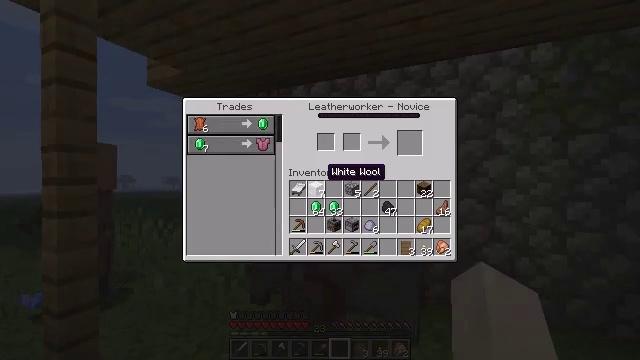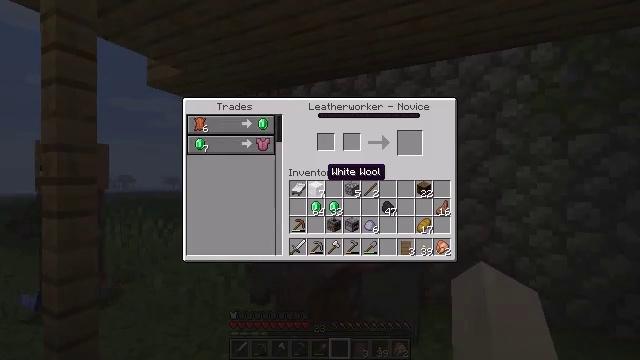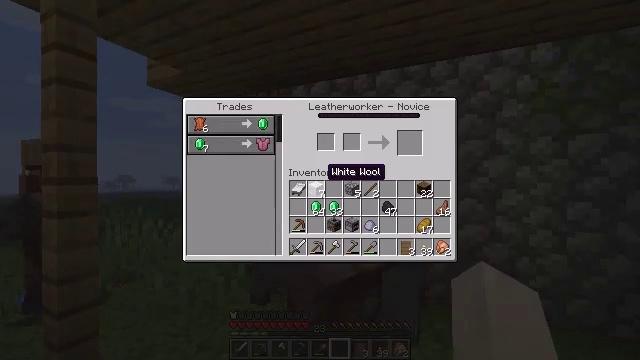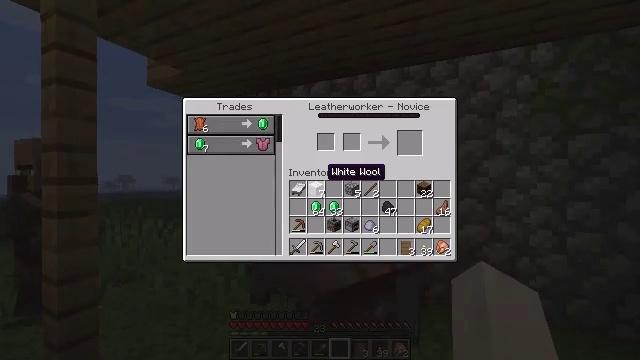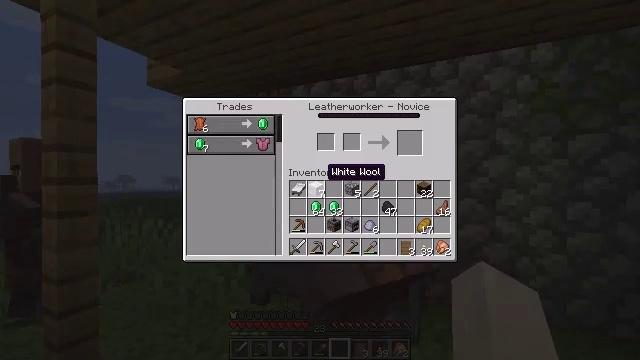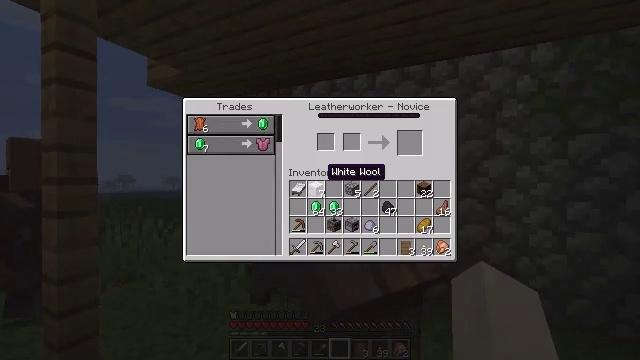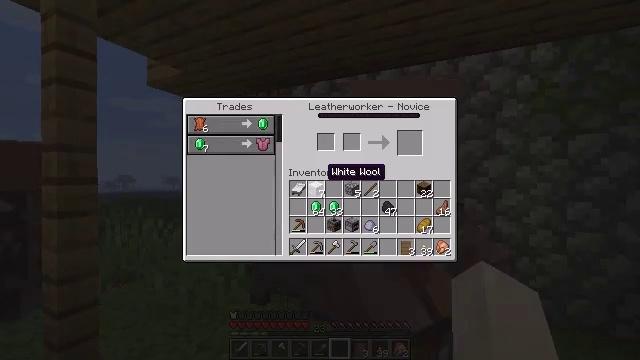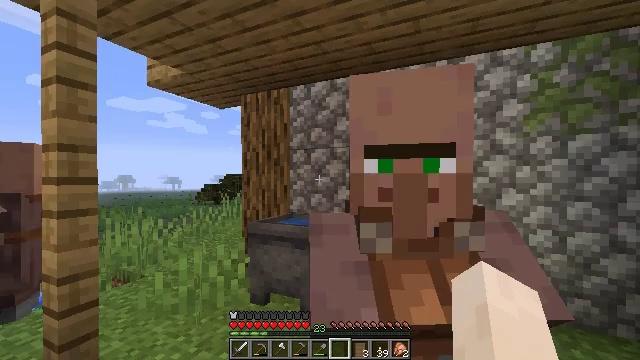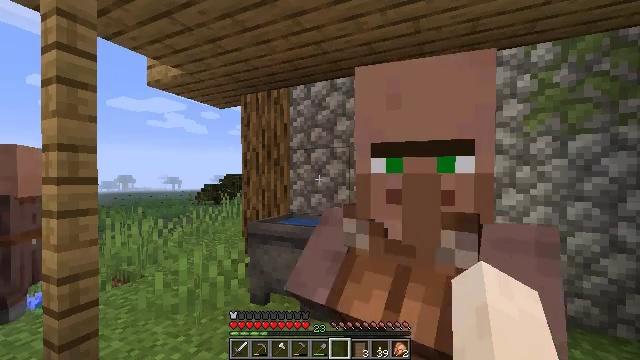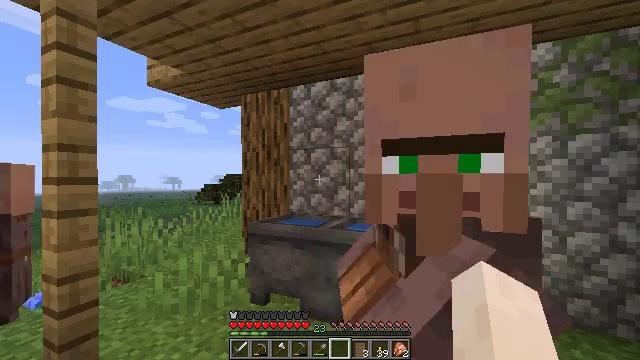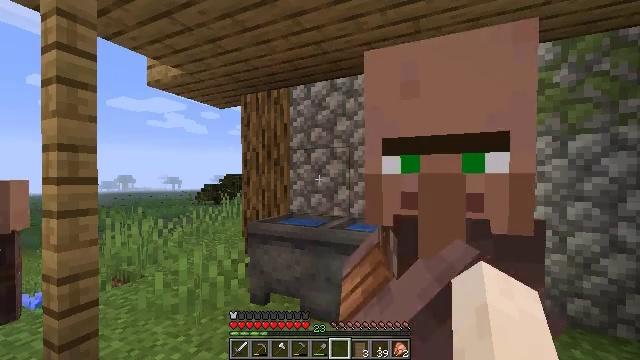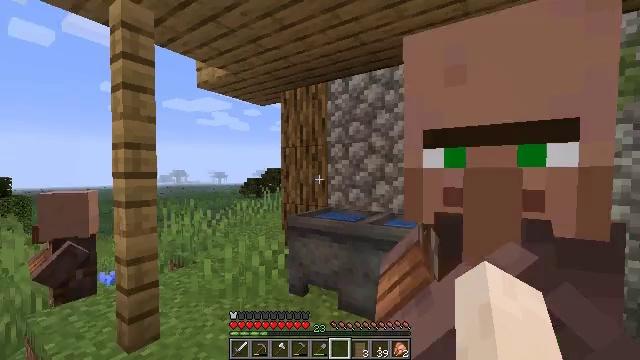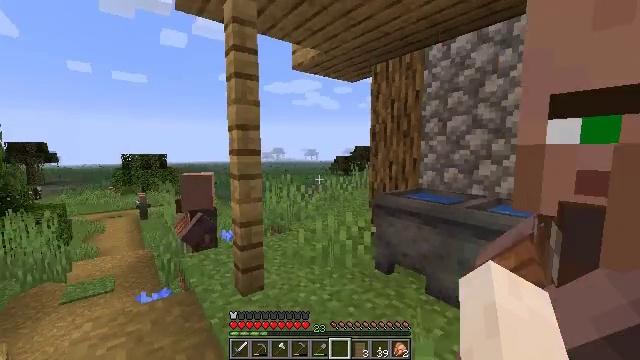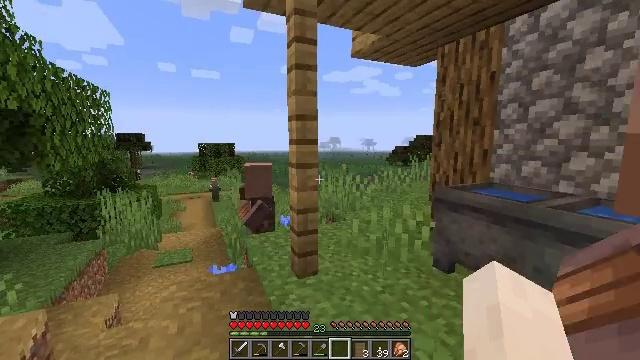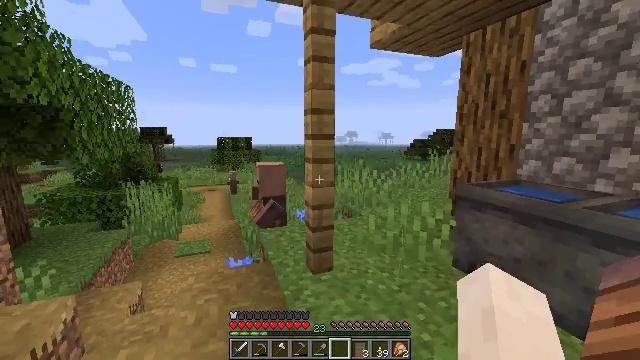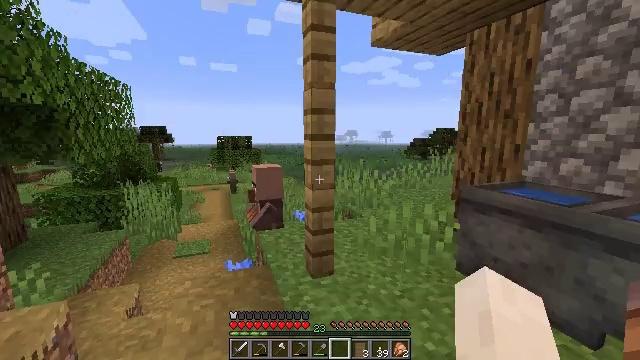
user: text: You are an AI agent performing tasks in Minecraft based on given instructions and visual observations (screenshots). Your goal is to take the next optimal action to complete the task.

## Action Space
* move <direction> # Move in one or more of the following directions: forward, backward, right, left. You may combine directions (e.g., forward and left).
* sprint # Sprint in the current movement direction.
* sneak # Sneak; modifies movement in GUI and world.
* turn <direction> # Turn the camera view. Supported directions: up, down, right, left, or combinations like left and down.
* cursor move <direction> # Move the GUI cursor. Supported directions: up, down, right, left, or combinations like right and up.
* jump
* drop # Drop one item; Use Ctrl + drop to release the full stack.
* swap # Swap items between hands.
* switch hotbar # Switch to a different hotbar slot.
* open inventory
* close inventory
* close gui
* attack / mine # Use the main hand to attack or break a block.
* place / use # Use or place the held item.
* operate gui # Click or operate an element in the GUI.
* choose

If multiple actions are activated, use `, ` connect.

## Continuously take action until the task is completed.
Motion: motion action
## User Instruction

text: Attack the cauldron to retrieve it.
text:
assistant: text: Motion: no_op
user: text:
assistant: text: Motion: no_op
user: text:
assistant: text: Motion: no_op
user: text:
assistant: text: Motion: no_op
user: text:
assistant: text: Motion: no_op
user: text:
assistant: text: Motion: no_op
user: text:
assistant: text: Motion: no_op
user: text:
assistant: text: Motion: close gui
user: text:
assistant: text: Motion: no_op
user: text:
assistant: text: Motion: no_op
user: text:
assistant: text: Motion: turn left and down
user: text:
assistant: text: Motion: turn left and down
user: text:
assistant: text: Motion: turn left and down
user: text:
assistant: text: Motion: move forward, turn left and down
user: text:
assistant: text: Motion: move forward
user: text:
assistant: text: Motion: move forward
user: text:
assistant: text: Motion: move forward
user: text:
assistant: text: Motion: move forward
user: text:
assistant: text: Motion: move forward
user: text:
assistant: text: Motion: move forward, sprint, turn left and down
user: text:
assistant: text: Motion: move forward, sprint, turn left and down
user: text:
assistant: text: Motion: move forward, sprint, turn left and down
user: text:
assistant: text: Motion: move forward, sprint, turn left and down
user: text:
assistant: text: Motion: move forward, sprint, turn left and down
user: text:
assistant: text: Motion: move forward, sprint, turn left and down
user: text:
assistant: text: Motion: move forward, sprint
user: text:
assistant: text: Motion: move forward
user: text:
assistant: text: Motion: turn left and down, use / place
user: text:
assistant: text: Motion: turn left and down, use / place
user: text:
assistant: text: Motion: turn left and down, use / place